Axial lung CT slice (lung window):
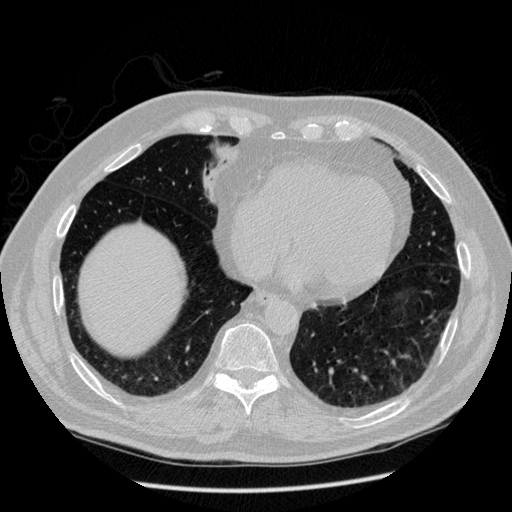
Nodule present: no